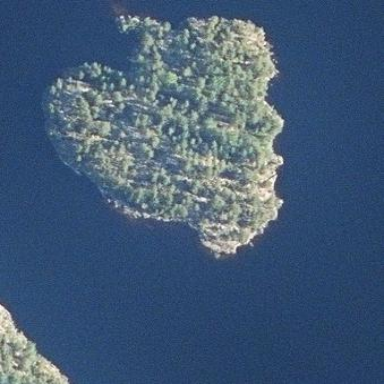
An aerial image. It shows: Islet.